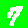
Digit: 7